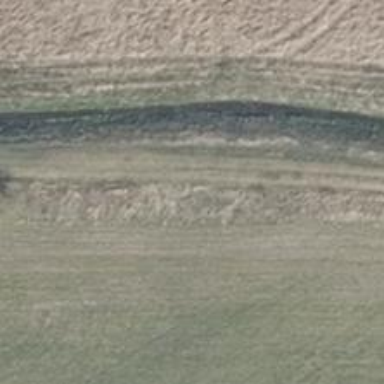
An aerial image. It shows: Grassy track with grade5 tracktype.